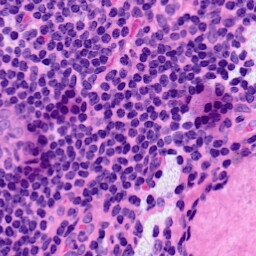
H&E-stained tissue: LymphNode